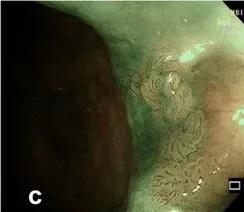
(B,C) Lesion observed under NBI.
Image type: endoscopy (gi_endoscopy)